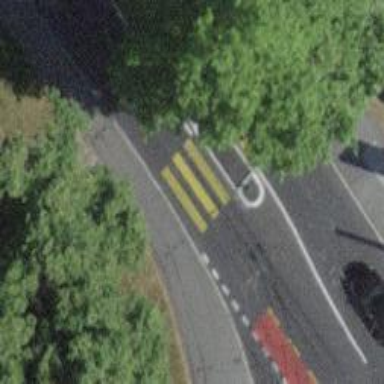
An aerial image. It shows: Kerb serving as barrier.